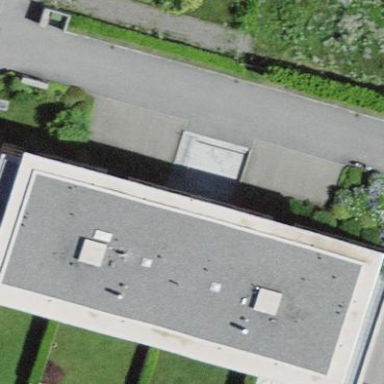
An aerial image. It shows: Industrial building.